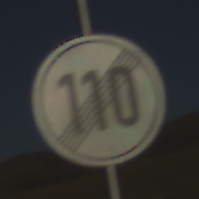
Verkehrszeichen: EndeGeschwindigkeit110
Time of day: SunriseSunset
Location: Outdoor (Nature)
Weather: Clear
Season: NotSpecified
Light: Natural